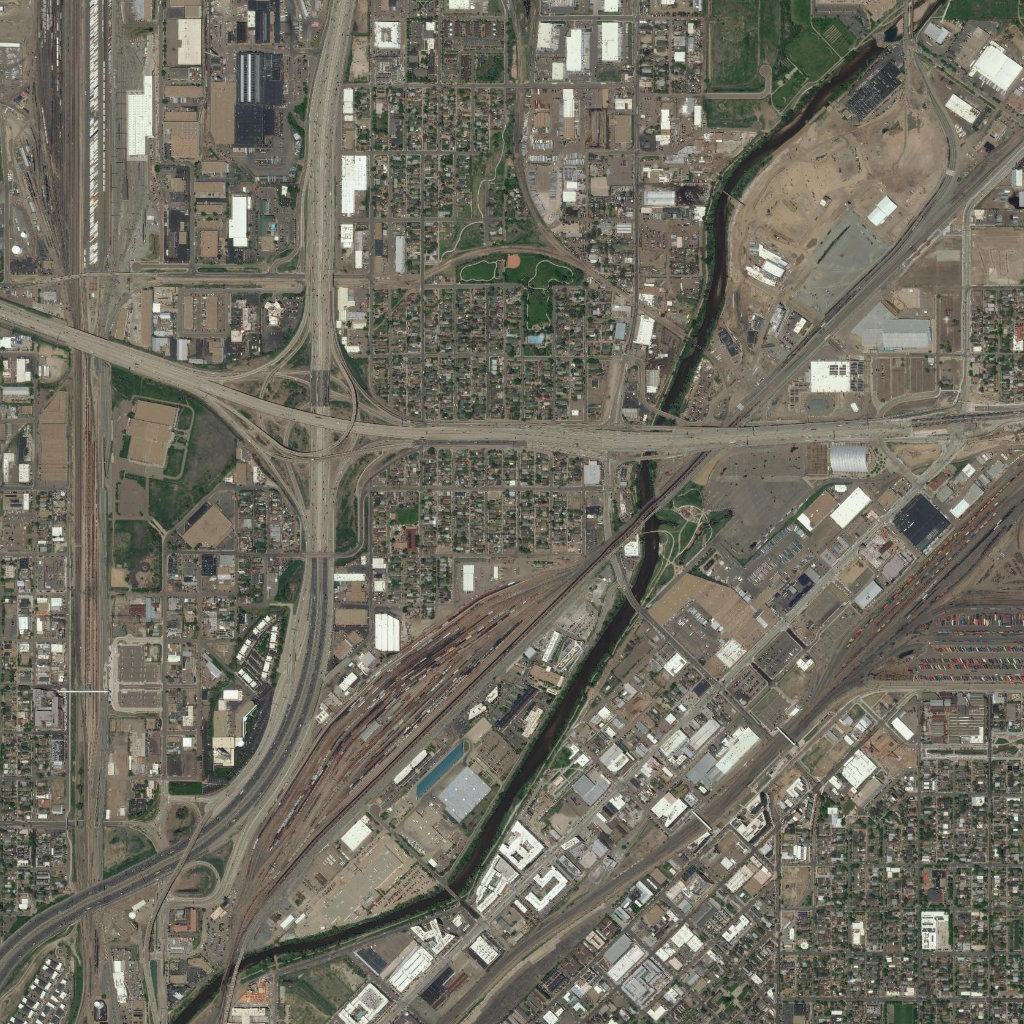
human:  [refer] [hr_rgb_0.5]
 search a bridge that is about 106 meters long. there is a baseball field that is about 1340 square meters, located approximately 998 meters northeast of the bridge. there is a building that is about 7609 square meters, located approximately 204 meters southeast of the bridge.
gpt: <box>[[29, 54, 32, 54, 0]]</box>